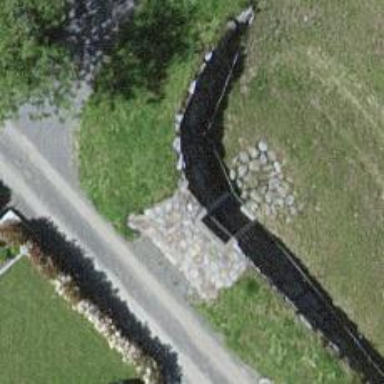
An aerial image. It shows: Embankment with retaining wall.